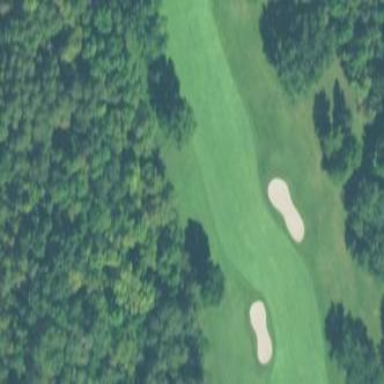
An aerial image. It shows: Golf fairway surrounded by grass.